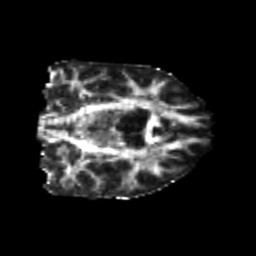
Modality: FA
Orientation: coronal
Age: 23
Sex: male
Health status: healthy
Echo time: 0.074 s